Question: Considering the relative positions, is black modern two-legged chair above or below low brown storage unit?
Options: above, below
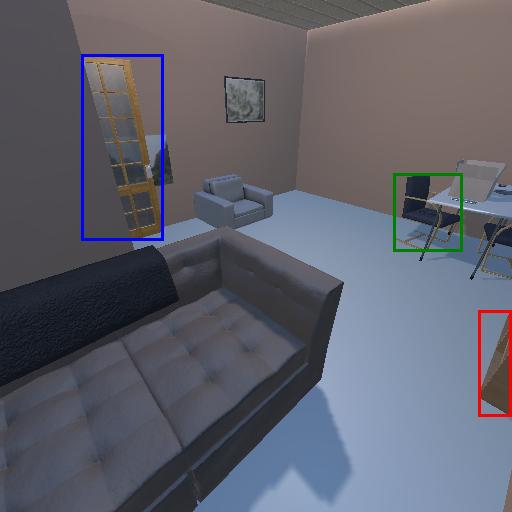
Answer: above